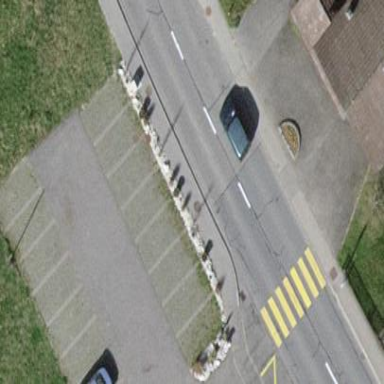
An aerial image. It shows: Parking area with asphalt surface.